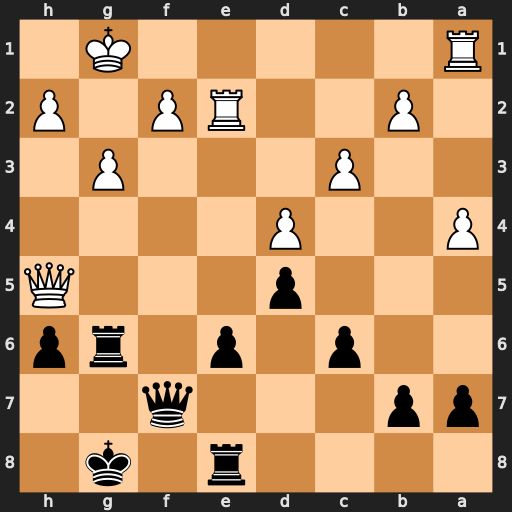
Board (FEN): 4r1k1/pp3q2/2p1p1rp/3p3Q/P2P4/2P3P1/1P2RP1P/R5K1
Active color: b
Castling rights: -
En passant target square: -
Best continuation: Rxg3+ fxg3 Qxh5